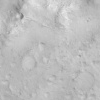
Atmospheric dust classification: not_dusty